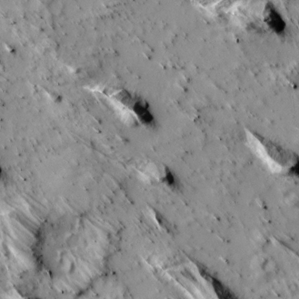
Label: non_frost